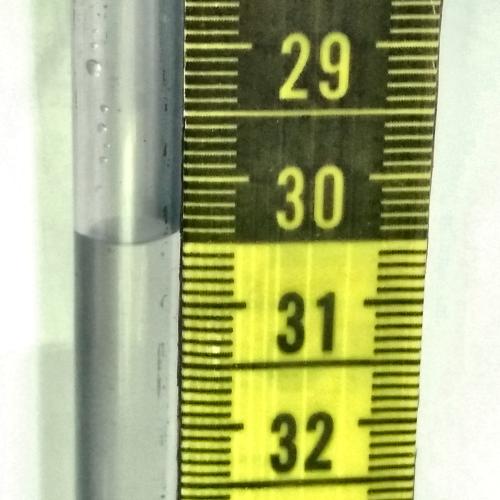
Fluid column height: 30.5 cm